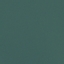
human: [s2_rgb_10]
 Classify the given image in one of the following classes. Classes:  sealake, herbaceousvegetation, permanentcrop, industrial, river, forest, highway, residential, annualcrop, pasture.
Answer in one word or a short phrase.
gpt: SeaLake